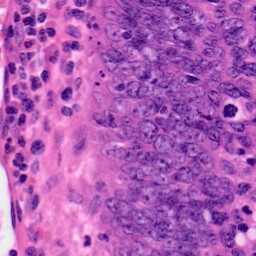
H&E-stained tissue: Colon